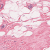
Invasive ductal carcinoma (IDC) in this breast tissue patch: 0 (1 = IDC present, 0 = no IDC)